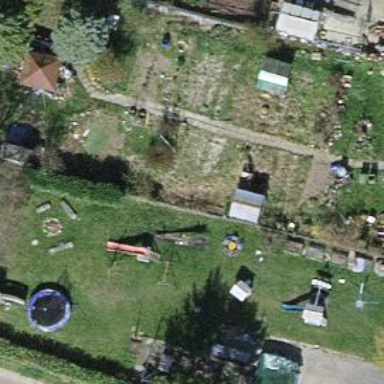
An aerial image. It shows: Allotments area.